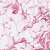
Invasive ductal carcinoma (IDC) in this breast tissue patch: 0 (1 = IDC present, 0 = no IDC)